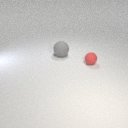
large gray rubber sphere behind small red rubber sphere